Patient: sex M, age 81
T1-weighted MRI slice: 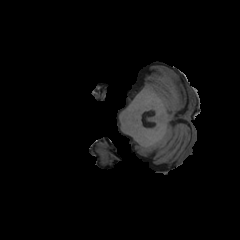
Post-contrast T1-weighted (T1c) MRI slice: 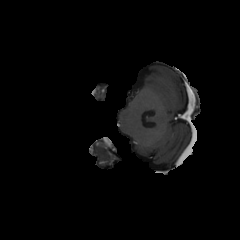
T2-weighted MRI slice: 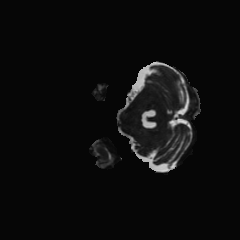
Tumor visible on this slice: no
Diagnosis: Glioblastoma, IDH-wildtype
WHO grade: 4